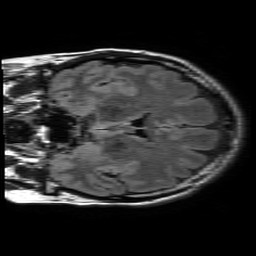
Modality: FLAIR
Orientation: coronal
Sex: female
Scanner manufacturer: philips
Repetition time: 11 s
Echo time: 0.125 s